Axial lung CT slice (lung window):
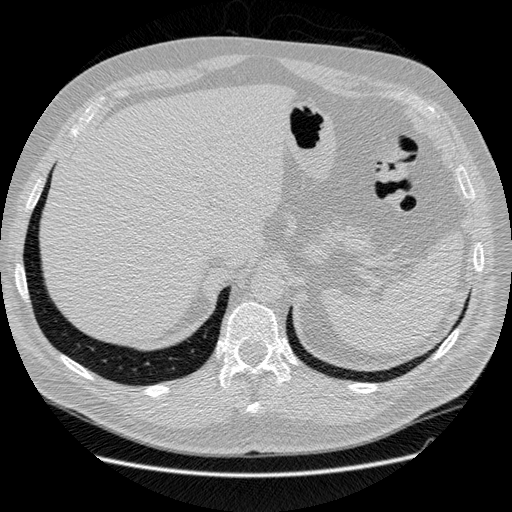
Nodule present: no